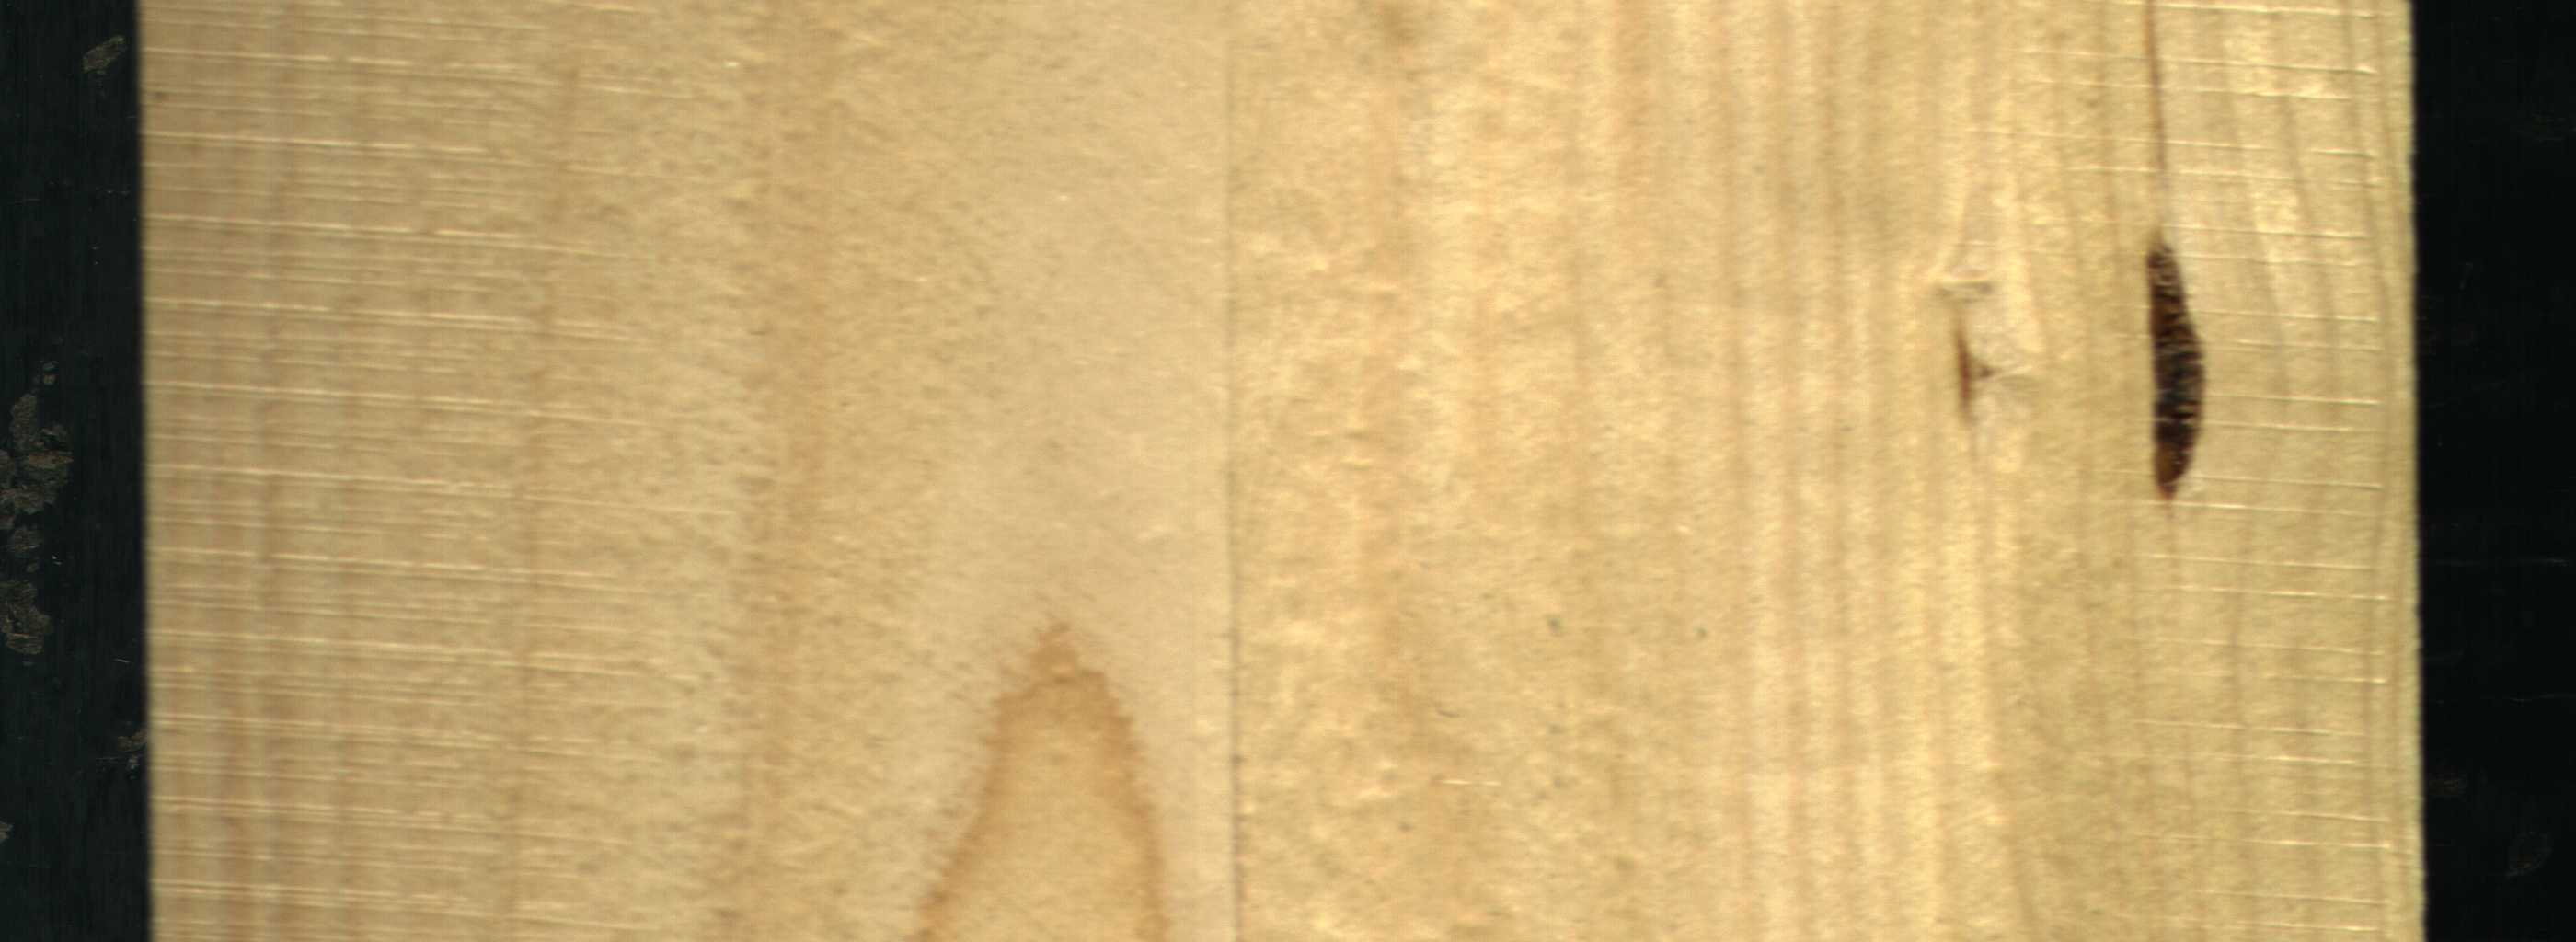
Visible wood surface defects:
resin
resin